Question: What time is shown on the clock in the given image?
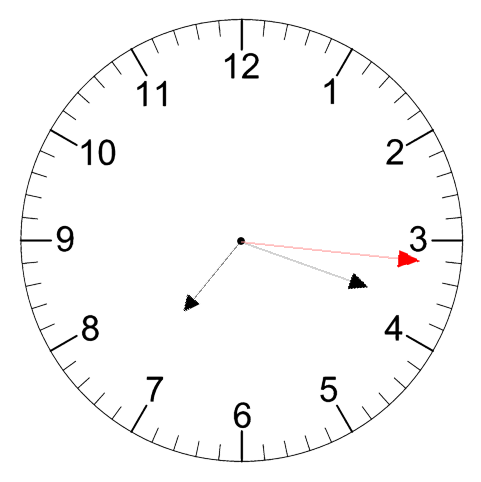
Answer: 07:18:16